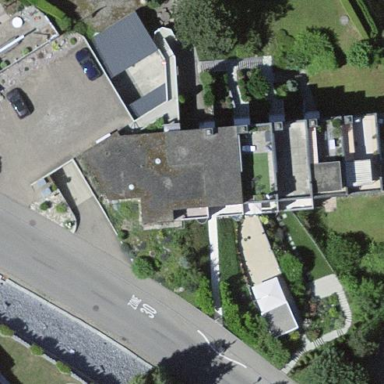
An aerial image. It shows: Terrace building with flat roof.